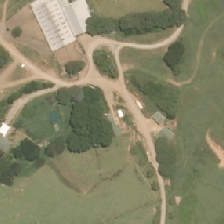
Land cover: broadleaved_indigenous_hardwood